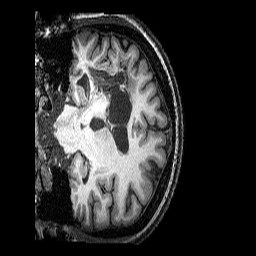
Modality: T1w
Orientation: coronal
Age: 31
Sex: female
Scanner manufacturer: siemens
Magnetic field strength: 3 T
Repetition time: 2.25 s
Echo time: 0.00452 s